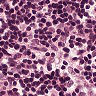
Metastatic tissue present: no